Question: I am using the price calculator and select the website plan.
I drag the slide of bandwidth to 5GB, the price keep on $0.00.
So i wonder if i register a trial account for my ASP.NET website and keep the bandwidth usage under 5GB.
Is it mean i will not be charge forever after trial?
Any hidden fees i have to pay?
I have search on MSDN forum, but still not found the answer.

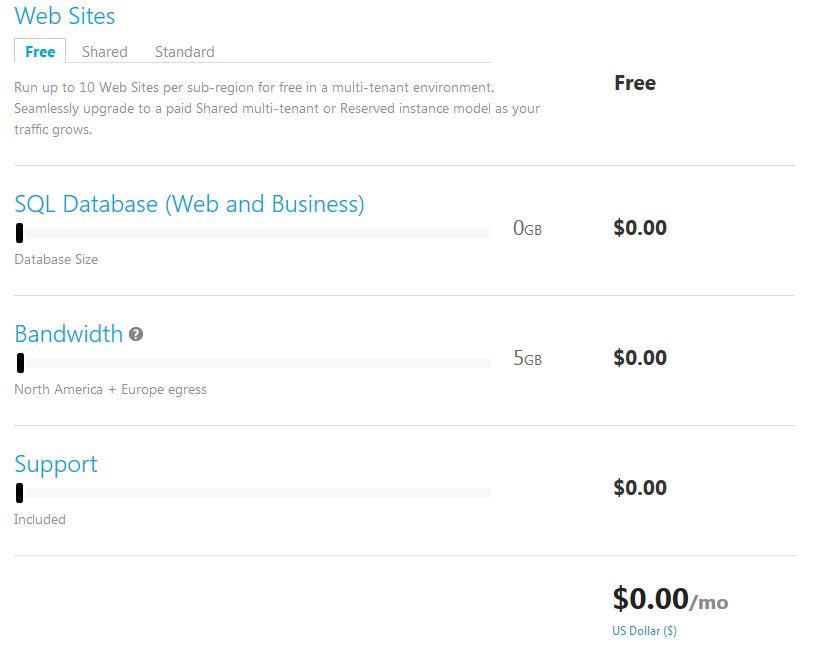
Answer: If you stick to the Free tier, you won't have any additional charges. Azure lists the details <URL>.
The pricing calculator shows the 5GB bandwith as free since its based on monthly charge. In the link you can see that the free tier offers outbound data transfer at 'up to 165MB per day' which works out to 5GB if you were to run at that everyday for a month.